Field crop: maize
Growth stage: 2
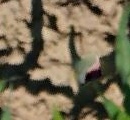
Species: maize